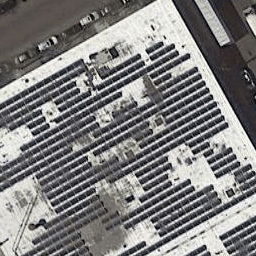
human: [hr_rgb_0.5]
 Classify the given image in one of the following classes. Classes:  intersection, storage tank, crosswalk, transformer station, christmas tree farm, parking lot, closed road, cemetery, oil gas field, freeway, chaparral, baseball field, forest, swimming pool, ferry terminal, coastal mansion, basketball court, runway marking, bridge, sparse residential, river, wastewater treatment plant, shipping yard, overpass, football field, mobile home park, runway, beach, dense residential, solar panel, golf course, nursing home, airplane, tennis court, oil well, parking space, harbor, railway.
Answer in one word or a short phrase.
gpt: solar panel